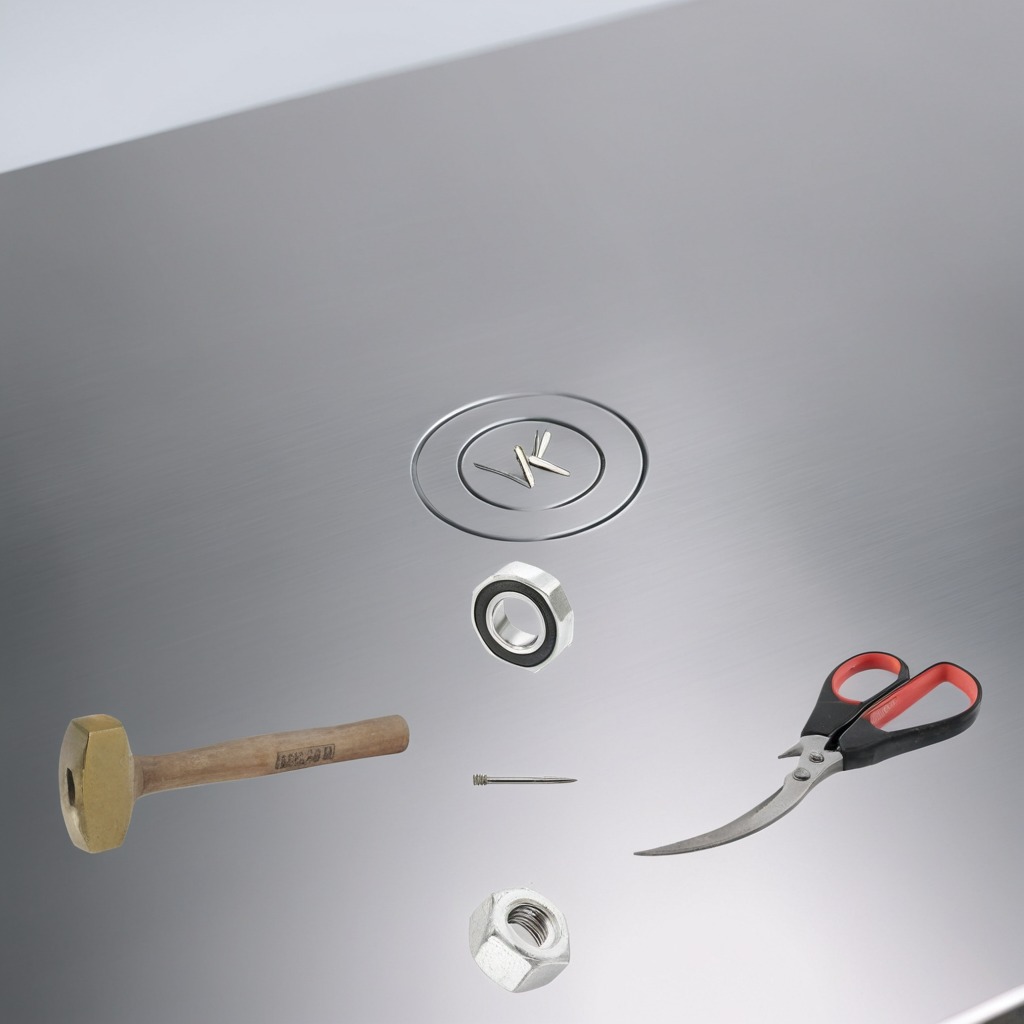
A metal ball bearing, a hammer, an iron nail, a metal nut, and a pair of scissors are lying on a stainless steel table in a high-end prototyping lab.